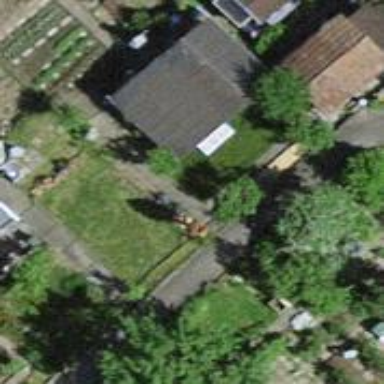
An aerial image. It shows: Allotment house.